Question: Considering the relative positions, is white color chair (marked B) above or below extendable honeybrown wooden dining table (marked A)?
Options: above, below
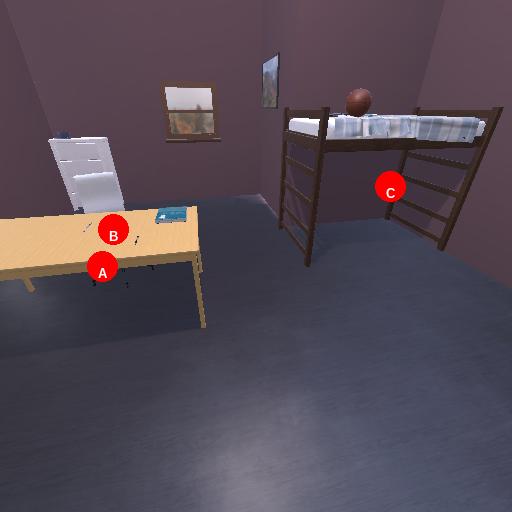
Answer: above